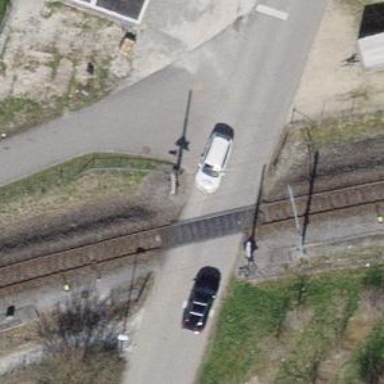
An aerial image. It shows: Railway level crossing.